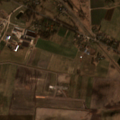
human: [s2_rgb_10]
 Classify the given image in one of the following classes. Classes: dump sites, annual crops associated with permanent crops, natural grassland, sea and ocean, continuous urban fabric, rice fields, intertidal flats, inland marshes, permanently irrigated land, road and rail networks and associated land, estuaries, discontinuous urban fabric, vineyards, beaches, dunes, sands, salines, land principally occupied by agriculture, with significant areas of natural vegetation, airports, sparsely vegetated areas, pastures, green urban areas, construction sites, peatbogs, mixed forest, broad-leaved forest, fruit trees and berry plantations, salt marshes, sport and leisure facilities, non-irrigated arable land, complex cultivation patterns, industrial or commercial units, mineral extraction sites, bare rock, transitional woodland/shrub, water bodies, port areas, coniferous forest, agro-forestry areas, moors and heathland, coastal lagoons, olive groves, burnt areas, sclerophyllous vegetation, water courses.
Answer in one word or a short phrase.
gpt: discontinuous urban fabric, industrial or commercial units, non-irrigated arable land, pastures, complex cultivation patterns